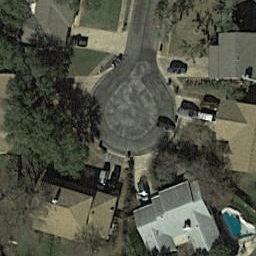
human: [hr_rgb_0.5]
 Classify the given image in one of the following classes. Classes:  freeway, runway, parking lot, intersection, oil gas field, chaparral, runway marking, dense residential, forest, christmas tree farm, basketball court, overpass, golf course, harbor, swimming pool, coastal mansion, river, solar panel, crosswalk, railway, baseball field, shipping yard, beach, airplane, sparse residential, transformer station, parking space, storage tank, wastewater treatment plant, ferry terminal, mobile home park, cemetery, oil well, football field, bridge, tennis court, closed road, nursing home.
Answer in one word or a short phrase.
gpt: closed road